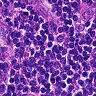
Metastatic tissue present: no